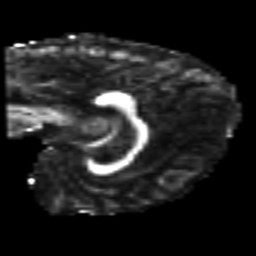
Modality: FA
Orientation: sagittal
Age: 53
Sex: male
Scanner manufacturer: siemens
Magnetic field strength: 3 T
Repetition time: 4.987 s
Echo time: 0.0792 s